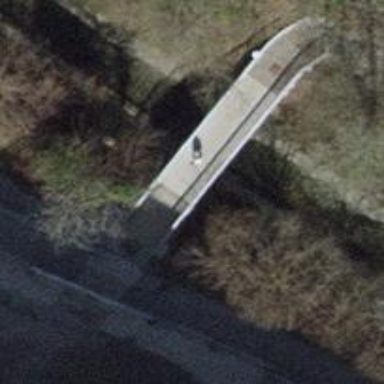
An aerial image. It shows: Pedestrian bridge with concrete surface.